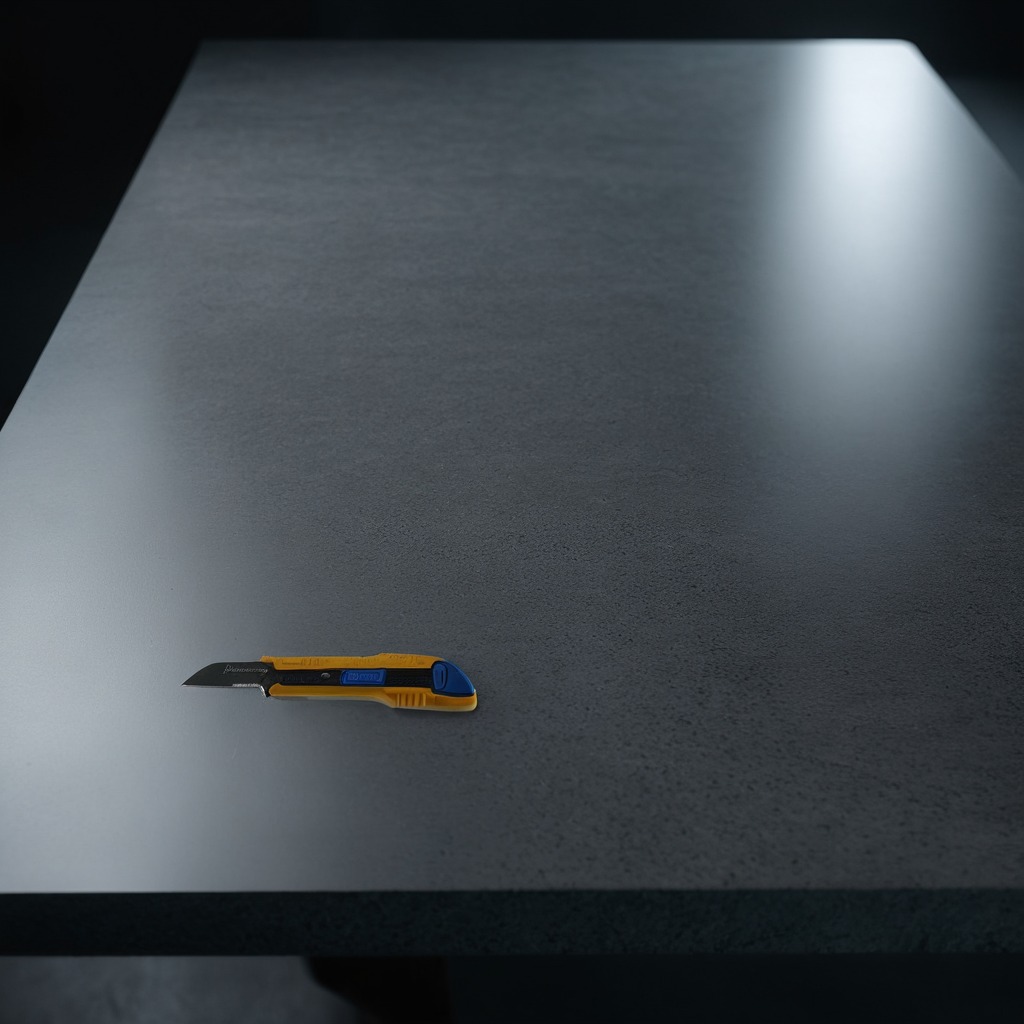
A utility knife is lying on a clean granite table inside a workshop at night.